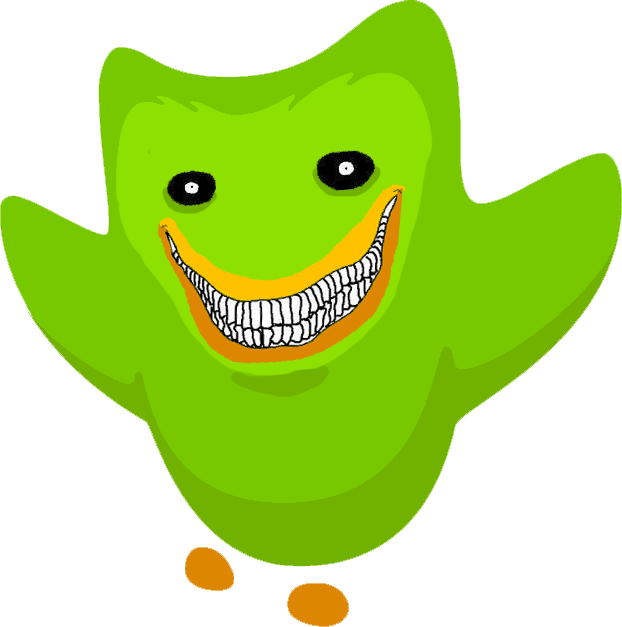
Label: 5_Oomer